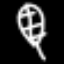
Label: leaf